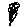
Label: flower